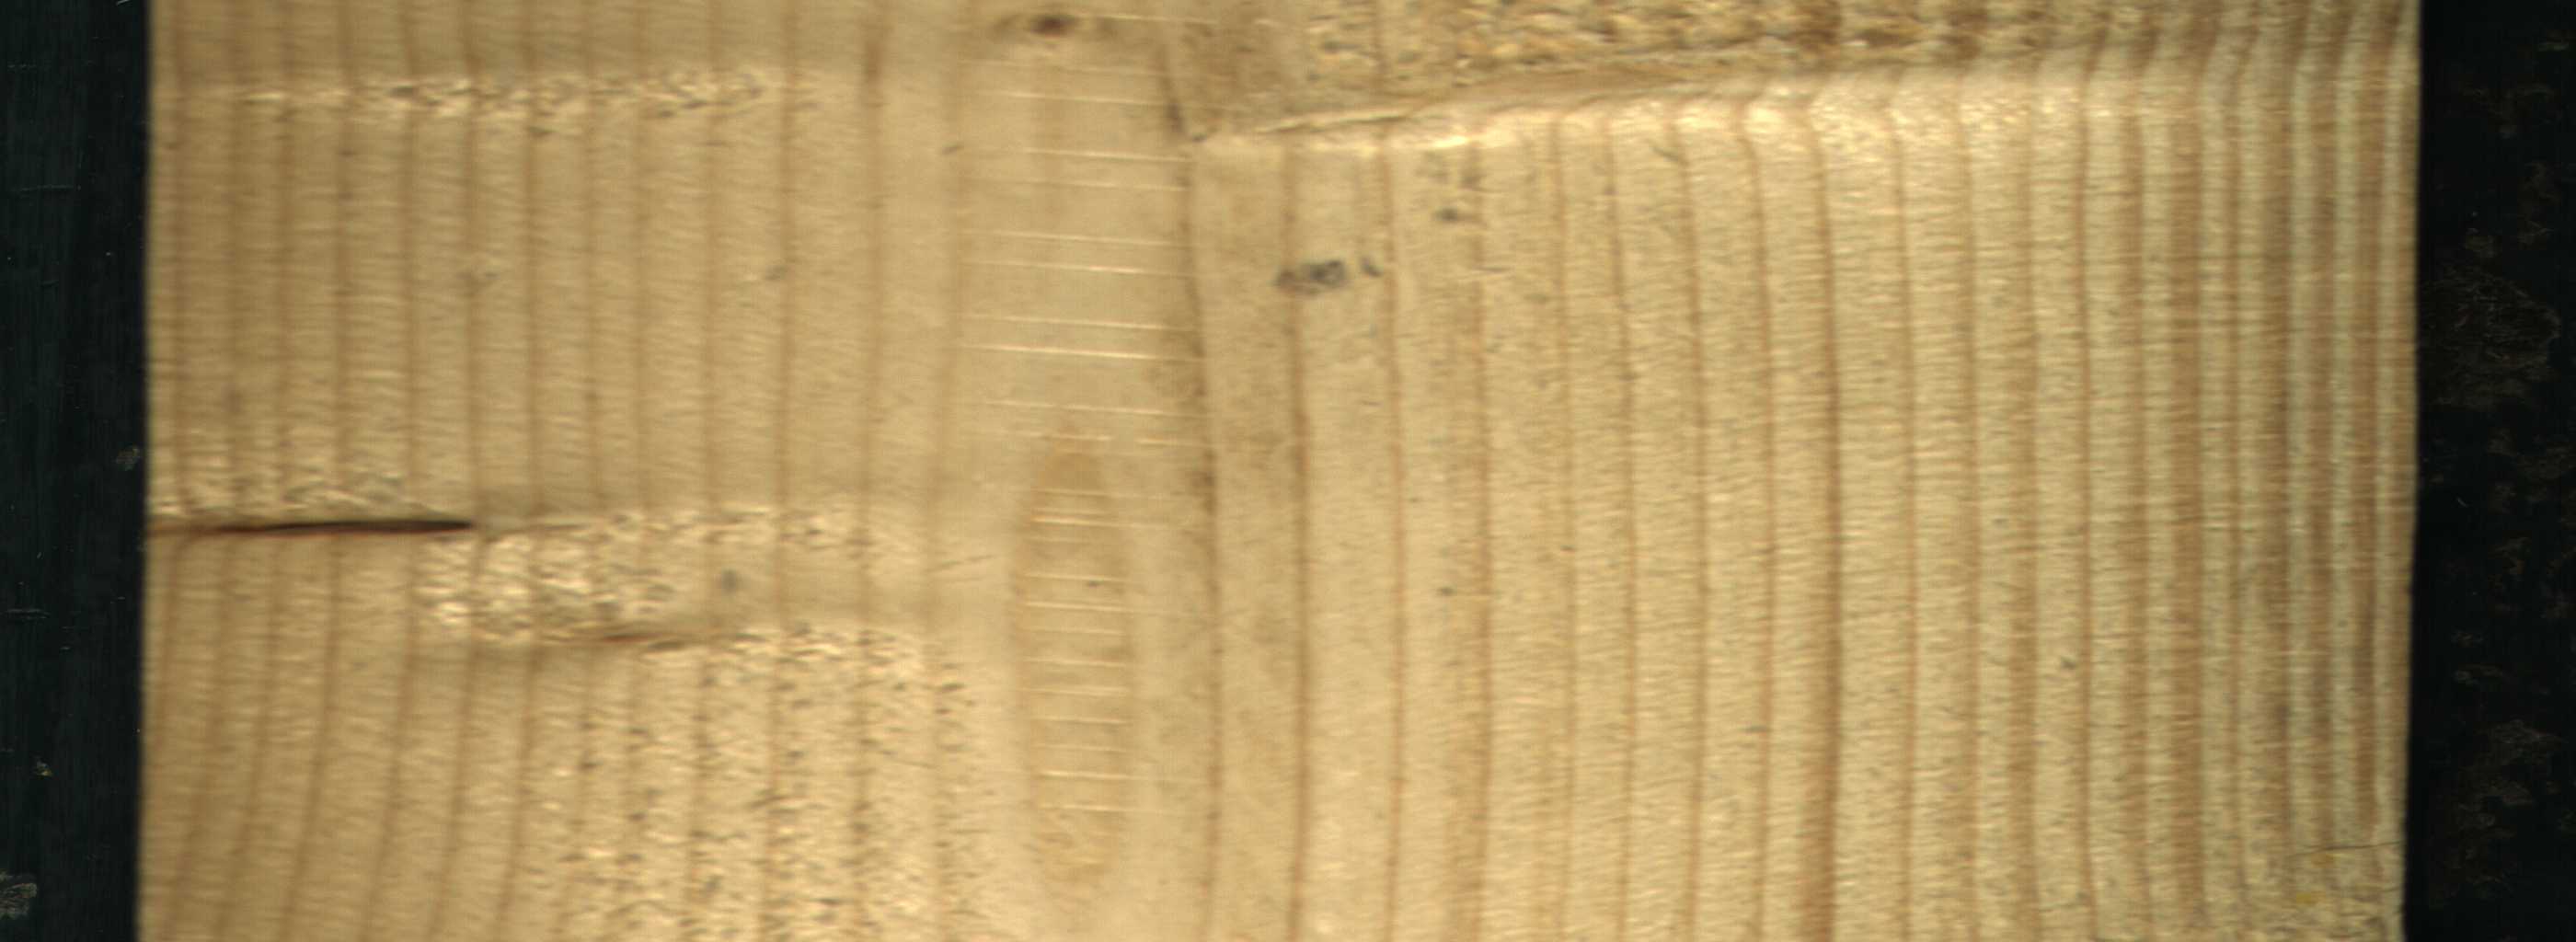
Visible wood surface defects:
Dead_Knot
Live_Knot
Live_Knot
Live_Knot